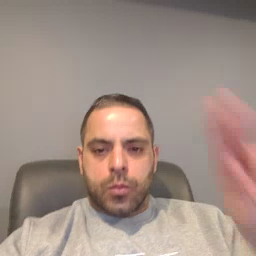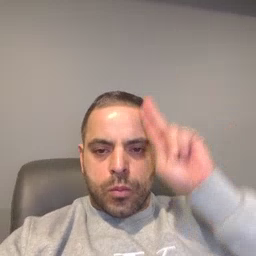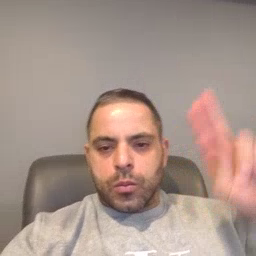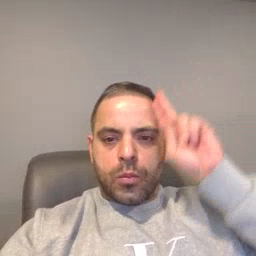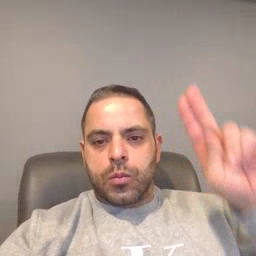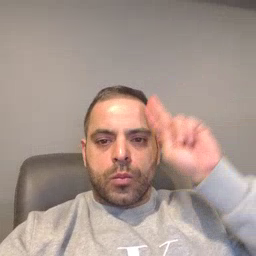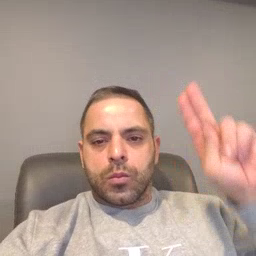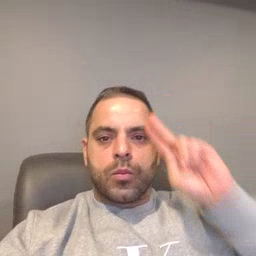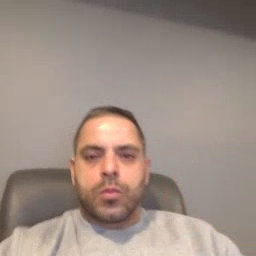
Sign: uncle